Question: I have an MS Access database. All names (tables, field, data, etc.) are in Ukrainian. Both my Access and Windows are English. Here is what happens when I try to type a name of table in Ukrainian in VBA editor:

The same thing with all identifiers. And obviously this code doesn't work. Any way to fix it without renaming everything?
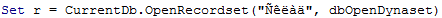
Answer: Unfortunately the VB Editor doesn't support Unicode, but rather uses the code-page of the current Windows language. In order to edit the code, you'll need to either change the names of the Access tables, queries and fields to English, or, change the Windows code-page to Ukrainian.
There was once a time when VBA supported locale-specific keywords, but the VBA language keywords, in modern VBA, are all in English.
My preference would be changing the Access names to English, but you might have other considerations.